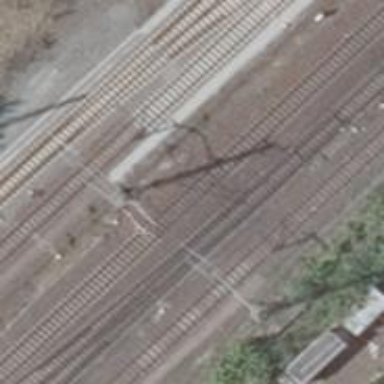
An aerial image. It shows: Railway milestone with catenary mast.